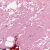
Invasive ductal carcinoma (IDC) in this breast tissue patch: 0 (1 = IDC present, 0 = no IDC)